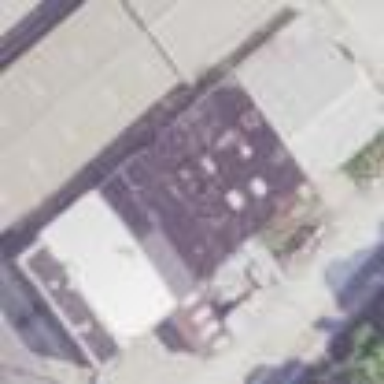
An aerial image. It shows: Commercial building.